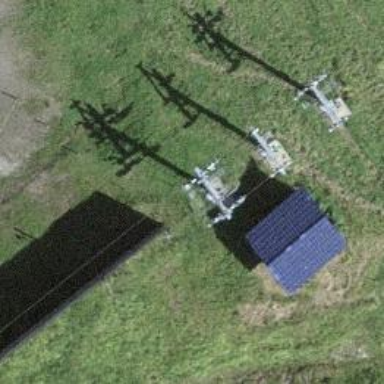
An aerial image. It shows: Pylon used for aerialway.